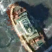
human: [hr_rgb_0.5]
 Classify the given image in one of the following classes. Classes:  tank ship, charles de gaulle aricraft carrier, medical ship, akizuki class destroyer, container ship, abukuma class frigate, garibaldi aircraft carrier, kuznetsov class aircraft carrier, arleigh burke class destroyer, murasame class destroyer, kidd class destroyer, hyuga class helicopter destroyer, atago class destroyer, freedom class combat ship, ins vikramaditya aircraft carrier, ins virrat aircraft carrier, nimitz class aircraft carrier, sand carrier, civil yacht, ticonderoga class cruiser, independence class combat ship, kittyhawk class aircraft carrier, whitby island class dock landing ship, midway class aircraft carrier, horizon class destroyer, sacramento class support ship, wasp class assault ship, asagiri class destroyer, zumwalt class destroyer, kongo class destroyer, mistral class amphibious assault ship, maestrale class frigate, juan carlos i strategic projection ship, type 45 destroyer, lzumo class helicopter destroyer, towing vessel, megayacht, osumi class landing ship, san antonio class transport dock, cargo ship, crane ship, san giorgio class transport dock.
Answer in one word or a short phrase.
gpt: Towing vessel